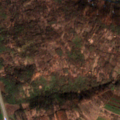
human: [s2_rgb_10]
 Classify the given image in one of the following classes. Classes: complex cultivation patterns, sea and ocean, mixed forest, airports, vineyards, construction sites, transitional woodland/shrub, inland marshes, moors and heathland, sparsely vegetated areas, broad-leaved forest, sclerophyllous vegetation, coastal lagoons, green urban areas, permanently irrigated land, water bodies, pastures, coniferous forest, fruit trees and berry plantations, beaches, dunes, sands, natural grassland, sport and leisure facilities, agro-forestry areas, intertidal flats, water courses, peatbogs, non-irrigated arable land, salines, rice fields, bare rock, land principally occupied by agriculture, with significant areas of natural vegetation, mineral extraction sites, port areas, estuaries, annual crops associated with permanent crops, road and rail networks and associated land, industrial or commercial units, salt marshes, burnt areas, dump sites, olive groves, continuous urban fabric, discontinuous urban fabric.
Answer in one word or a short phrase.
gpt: non-irrigated arable land, complex cultivation patterns, land principally occupied by agriculture, with significant areas of natural vegetation, broad-leaved forest, transitional woodland/shrub